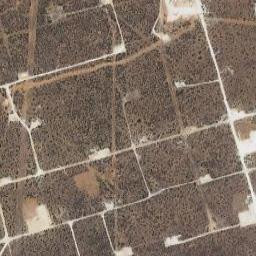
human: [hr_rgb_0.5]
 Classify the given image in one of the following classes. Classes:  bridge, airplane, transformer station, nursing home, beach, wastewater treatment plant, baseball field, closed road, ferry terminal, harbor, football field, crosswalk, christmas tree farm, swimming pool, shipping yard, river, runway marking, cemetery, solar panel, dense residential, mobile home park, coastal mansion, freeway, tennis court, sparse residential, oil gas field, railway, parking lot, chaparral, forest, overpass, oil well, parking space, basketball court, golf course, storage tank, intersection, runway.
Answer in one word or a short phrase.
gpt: oil gas field